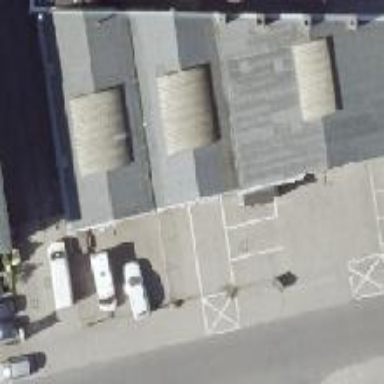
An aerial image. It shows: Commercial building.